Question: I would like to achieve Android contact's list scroll effect.
I found some similar custom implementations but not the same.
As always, Google creates awesome experiences on its default apps but doesn't add it to the native framework library.
This scrollbar is available on the contacts list since KitKat =/

I found in Android Developers page this <URL> and they're implementing this exact effect.
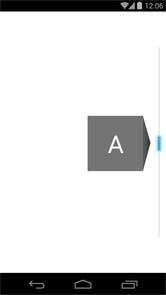
Answer: Years later I found this cool <URL> that easily achieves the exact same effect I was looking for.
We're working with this library in production with a large user base app w/o any problem.